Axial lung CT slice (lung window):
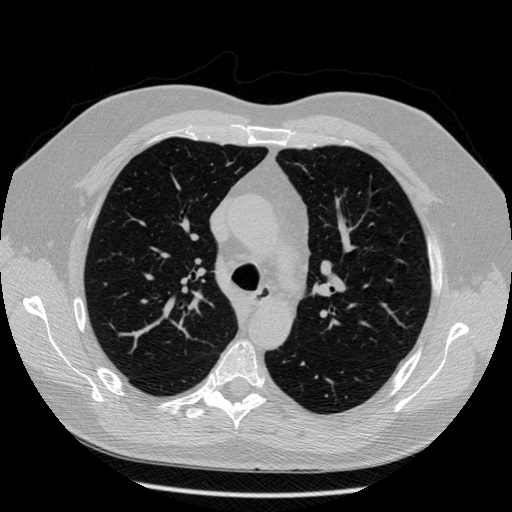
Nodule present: no